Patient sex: M
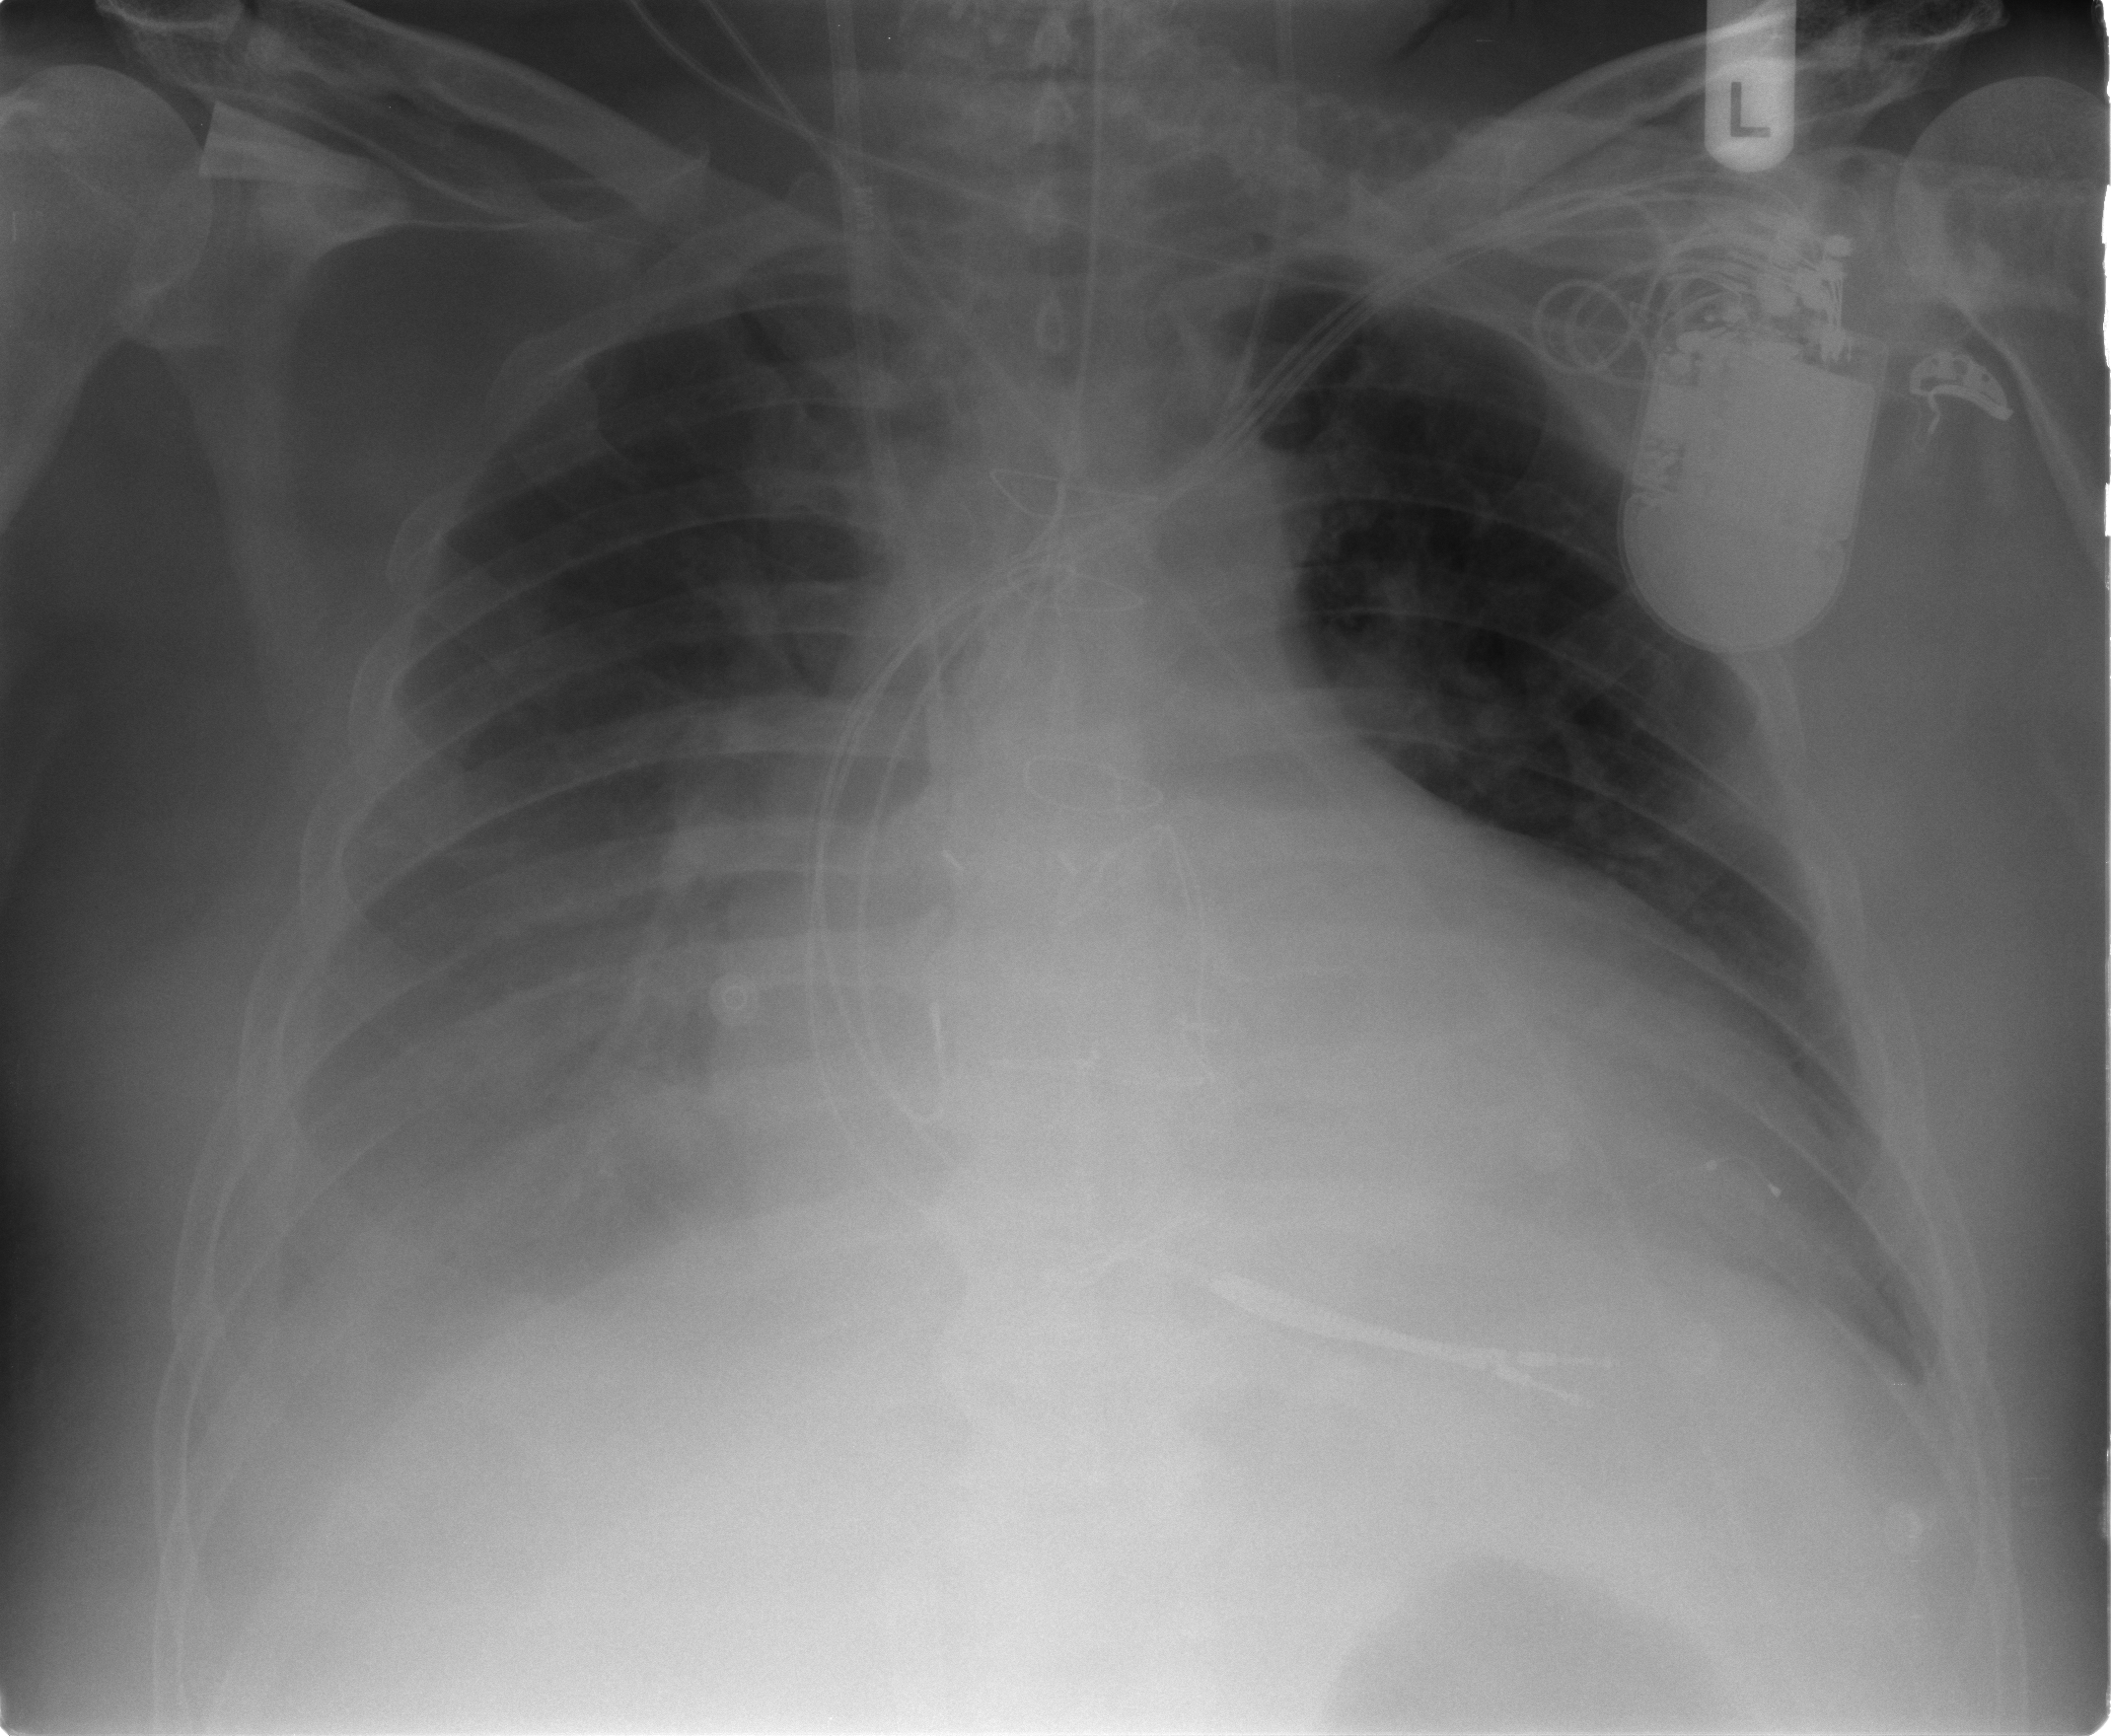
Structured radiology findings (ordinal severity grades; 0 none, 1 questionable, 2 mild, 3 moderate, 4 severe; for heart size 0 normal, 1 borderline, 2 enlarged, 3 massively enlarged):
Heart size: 2
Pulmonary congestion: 2
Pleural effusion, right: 3
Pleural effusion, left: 0
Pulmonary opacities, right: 2
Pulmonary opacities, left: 0
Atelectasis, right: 3
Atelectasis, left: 2